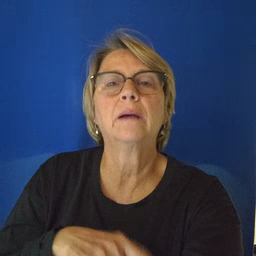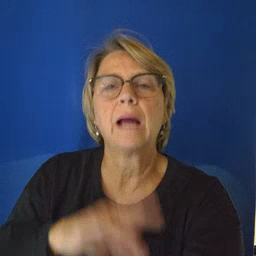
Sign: ride